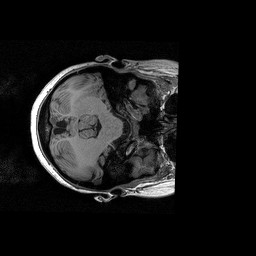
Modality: T1w
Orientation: coronal